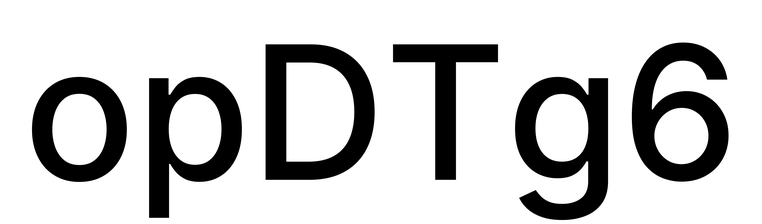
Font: Inter_Medium